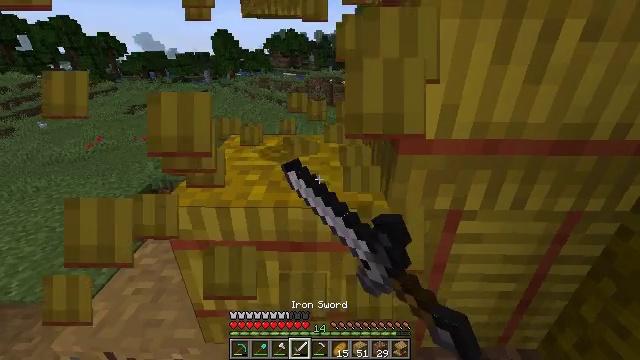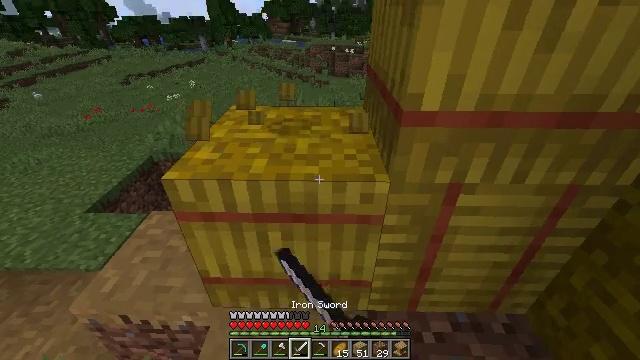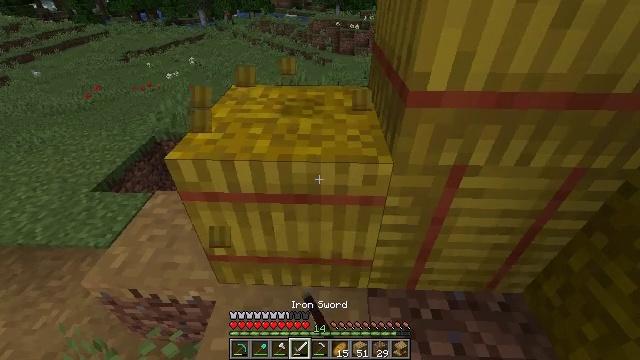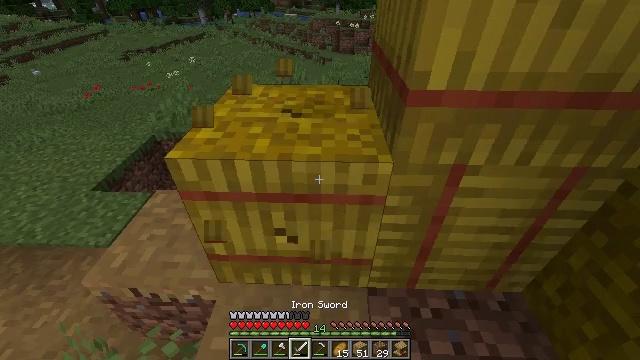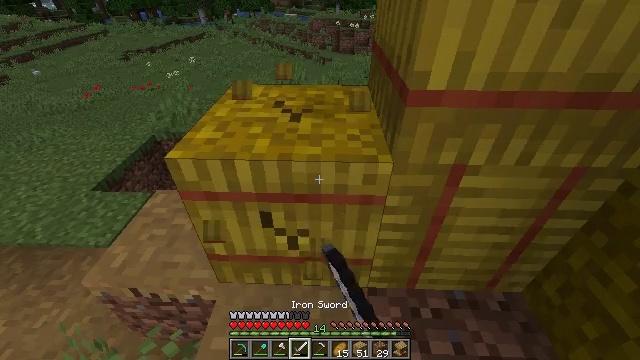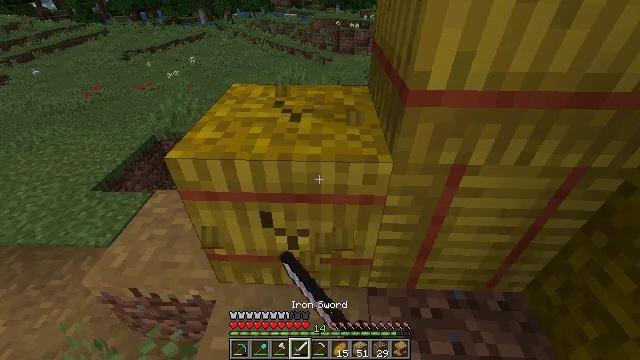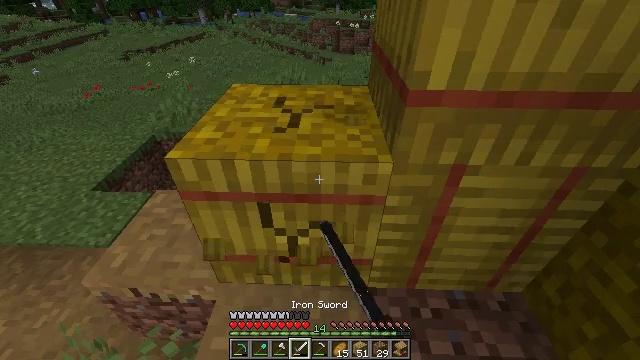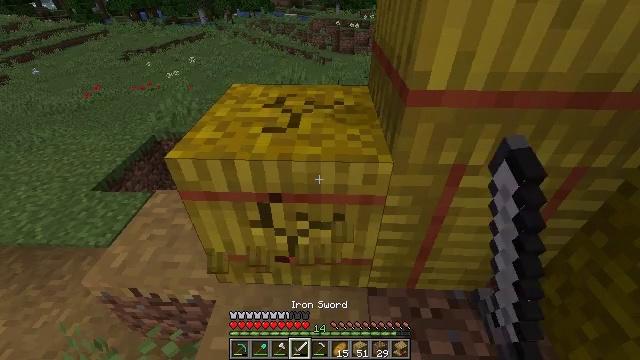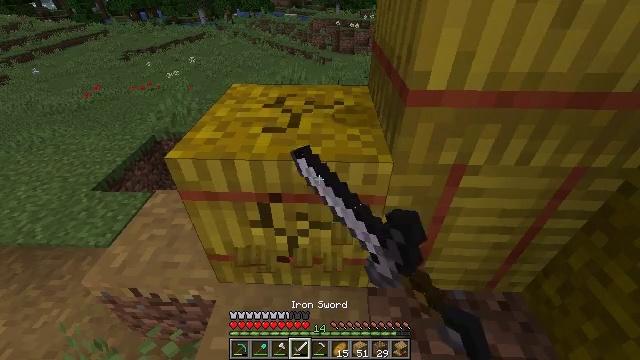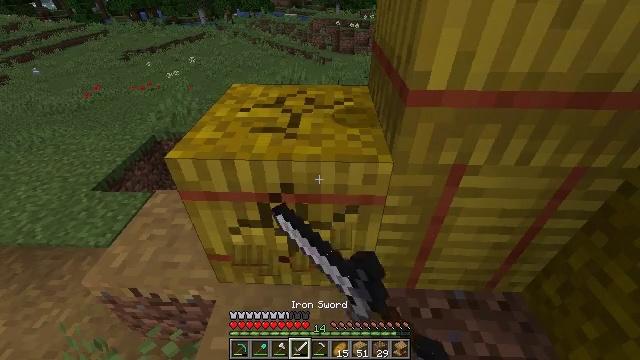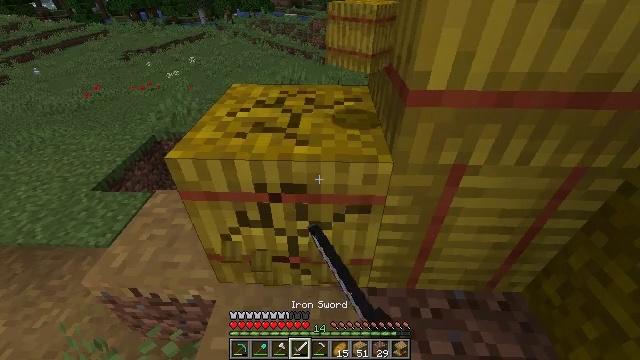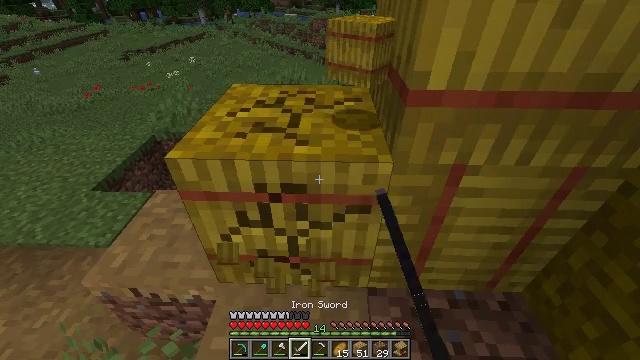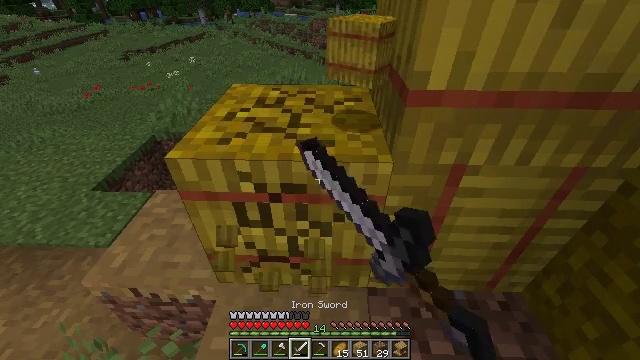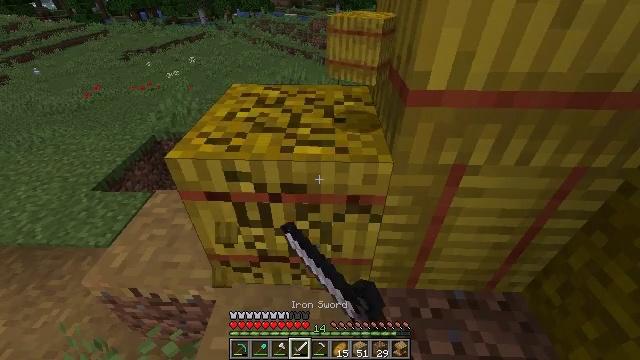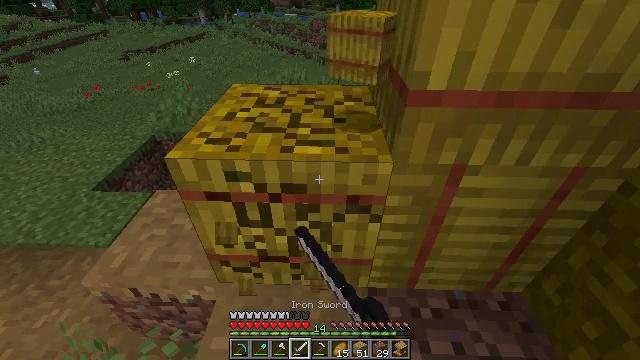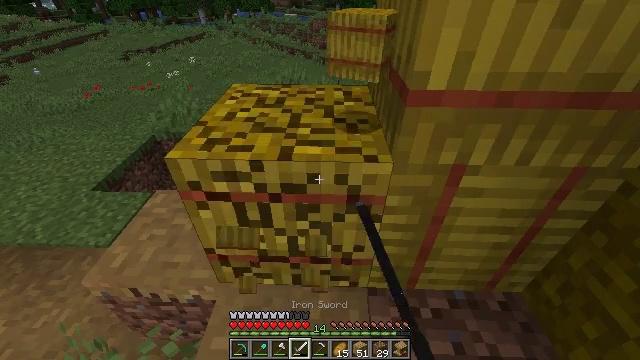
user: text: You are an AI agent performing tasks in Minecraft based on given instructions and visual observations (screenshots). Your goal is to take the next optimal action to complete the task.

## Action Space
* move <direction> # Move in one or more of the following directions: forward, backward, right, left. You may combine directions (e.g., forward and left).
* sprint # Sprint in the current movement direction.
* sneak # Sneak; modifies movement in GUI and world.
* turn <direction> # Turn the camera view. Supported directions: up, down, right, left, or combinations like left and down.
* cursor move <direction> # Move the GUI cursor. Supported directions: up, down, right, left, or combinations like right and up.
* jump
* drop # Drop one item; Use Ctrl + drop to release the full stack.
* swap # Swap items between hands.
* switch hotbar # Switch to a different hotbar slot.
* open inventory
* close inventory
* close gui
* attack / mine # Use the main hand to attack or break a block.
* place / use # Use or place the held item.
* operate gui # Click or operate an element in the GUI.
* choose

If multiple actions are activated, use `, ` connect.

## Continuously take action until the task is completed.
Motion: motion action
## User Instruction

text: Collect a hay block for crafting.
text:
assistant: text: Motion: turn down, attack / mine
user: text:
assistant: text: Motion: turn down, attack / mine
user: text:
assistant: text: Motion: attack / mine
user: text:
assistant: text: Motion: attack / mine
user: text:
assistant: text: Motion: attack / mine
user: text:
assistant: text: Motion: attack / mine
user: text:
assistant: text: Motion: attack / mine
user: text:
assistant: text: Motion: attack / mine
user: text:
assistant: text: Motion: attack / mine
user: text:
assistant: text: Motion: attack / mine
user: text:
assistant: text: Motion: attack / mine
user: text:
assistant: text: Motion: attack / mine
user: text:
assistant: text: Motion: attack / mine
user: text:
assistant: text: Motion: attack / mine
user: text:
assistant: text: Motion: attack / mine
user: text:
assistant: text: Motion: attack / mine
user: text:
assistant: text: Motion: attack / mine
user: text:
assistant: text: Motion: attack / mine
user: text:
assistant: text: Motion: attack / mine
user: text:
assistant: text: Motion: attack / mine
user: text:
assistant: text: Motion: attack / mine
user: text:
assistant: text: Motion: attack / mine
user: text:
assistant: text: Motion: move forward and move left, turn right, attack / mine
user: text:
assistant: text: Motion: move forward and move left, turn right and up, attack / mine
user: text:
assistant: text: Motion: move forward and move left, turn right and up, attack / mine
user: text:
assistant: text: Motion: turn right and up, attack / mine
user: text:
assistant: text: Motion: turn right and up, attack / mine
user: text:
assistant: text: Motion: attack / mine
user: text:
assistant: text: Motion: attack / mine
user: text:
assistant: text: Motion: attack / mine